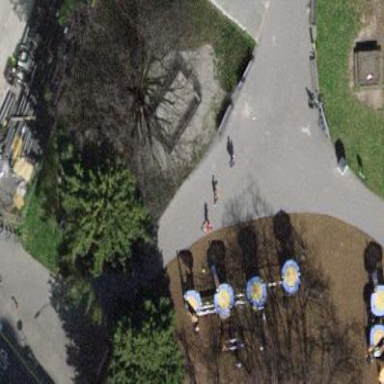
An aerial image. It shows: Playground with playful theme.